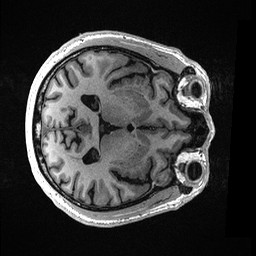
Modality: T1w
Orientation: axial
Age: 64
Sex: male
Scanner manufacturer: ge
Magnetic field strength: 3 T
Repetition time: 0.006952 s
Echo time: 0.00292 s